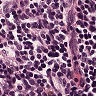
Metastatic tissue present: no